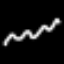
Label: squiggle